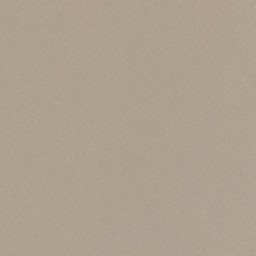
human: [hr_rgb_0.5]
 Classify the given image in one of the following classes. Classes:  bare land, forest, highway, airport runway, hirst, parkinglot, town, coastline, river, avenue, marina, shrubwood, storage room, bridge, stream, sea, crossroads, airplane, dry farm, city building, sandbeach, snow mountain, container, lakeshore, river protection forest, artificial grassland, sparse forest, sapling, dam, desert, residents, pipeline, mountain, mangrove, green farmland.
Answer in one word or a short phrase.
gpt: desert